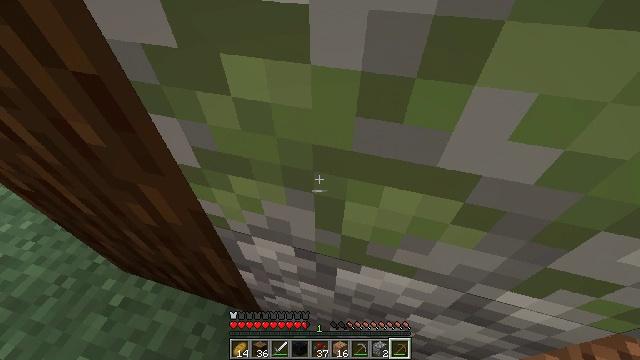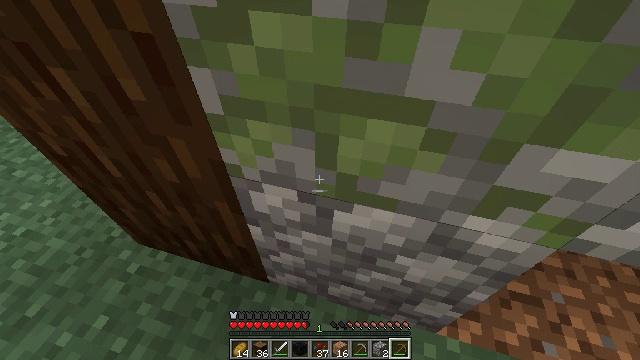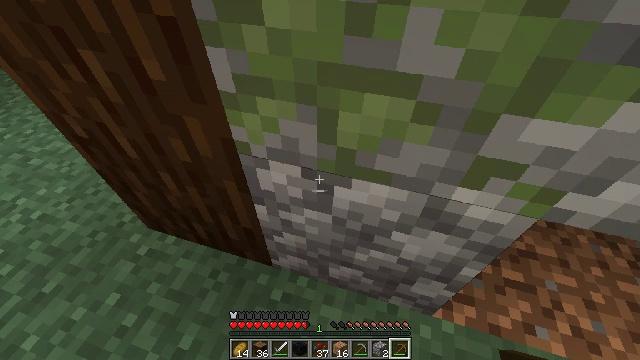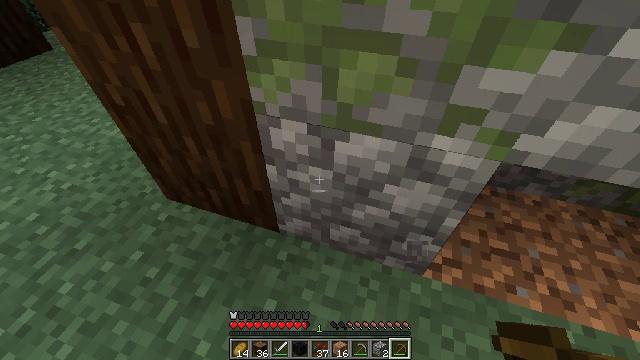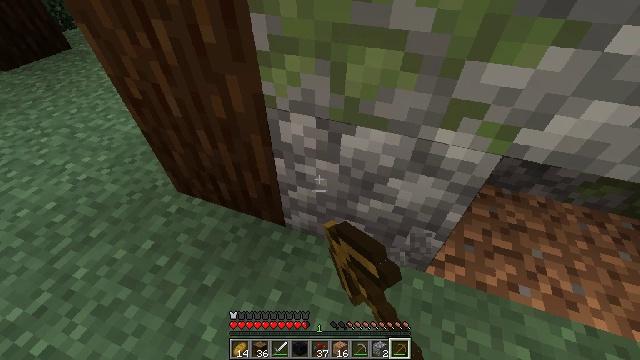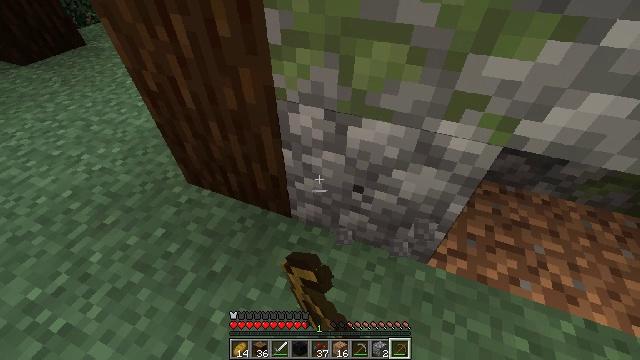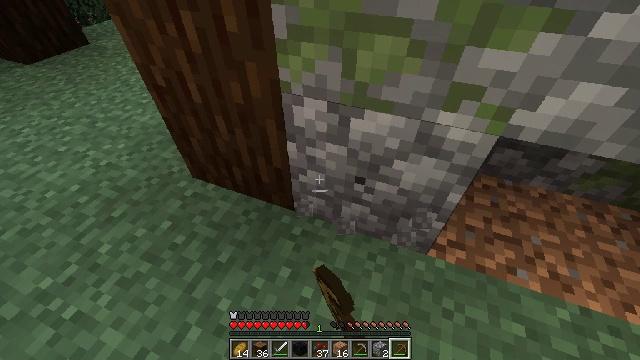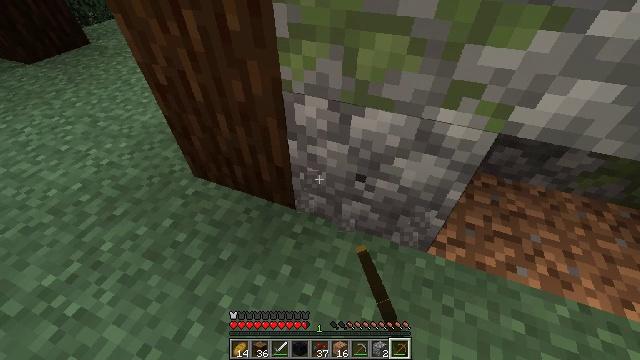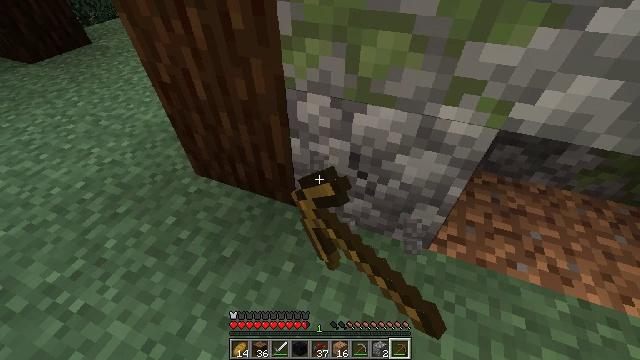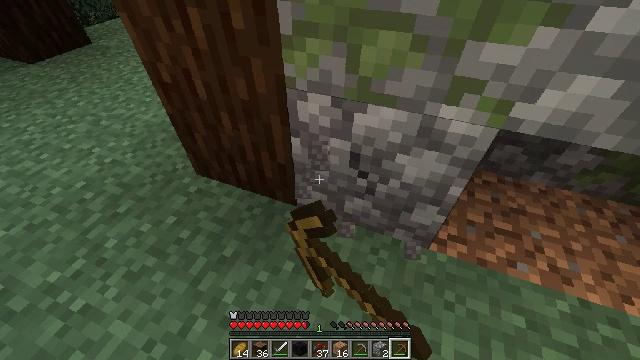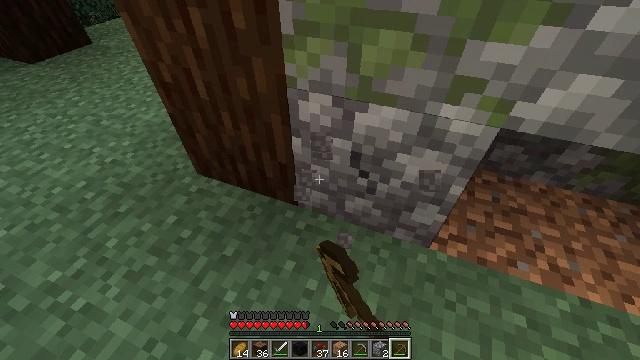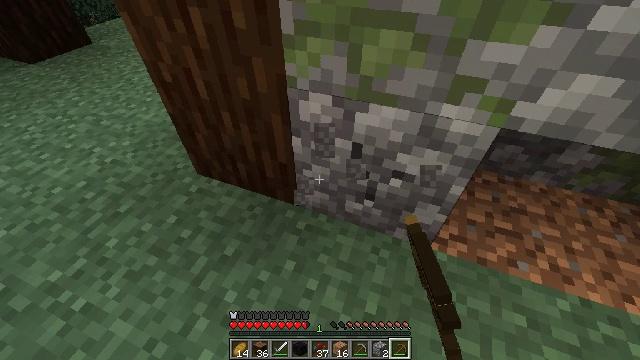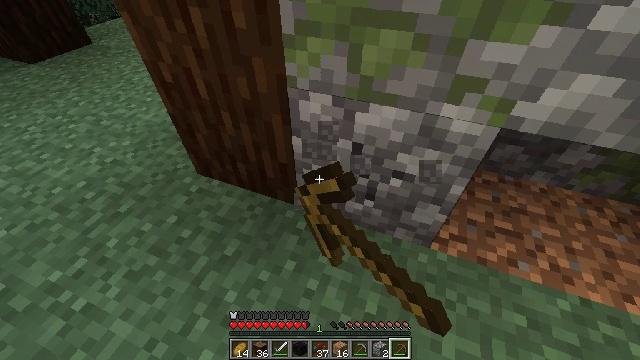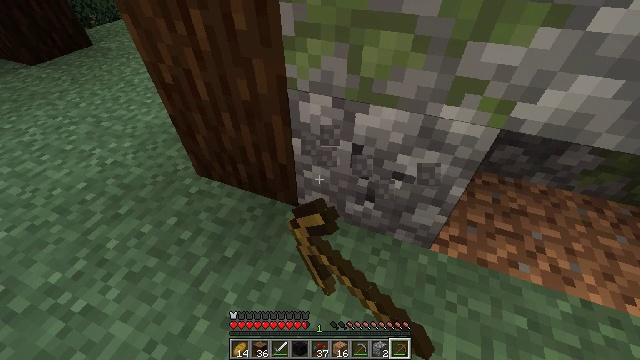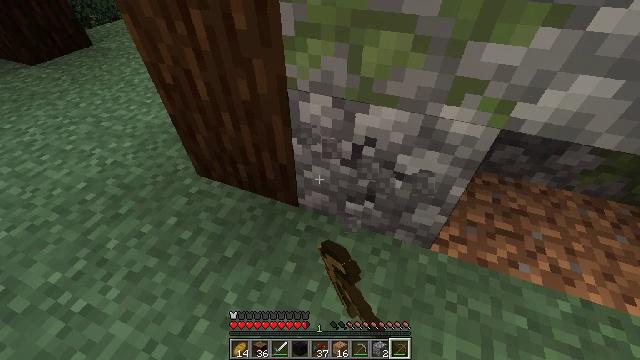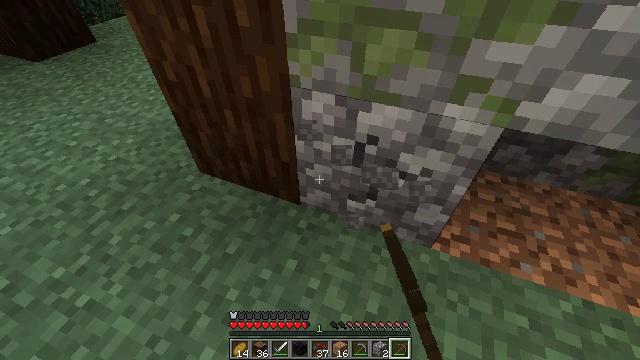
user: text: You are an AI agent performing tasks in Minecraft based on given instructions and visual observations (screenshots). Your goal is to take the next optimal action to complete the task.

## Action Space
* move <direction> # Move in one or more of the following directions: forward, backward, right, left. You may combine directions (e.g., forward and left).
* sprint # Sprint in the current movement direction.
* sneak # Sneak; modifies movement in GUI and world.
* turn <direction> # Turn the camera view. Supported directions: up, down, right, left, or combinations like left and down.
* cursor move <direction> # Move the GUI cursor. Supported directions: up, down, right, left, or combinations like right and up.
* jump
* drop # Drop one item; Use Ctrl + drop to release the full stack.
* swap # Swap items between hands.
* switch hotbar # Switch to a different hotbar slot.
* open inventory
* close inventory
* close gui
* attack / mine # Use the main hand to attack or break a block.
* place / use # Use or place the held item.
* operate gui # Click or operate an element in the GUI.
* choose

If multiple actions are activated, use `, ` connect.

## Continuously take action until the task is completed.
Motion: motion action
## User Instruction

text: Break the cobblestone to create a path.
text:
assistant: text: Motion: move back
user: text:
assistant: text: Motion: move back, turn left
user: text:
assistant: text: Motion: move back, turn left, attack / mine
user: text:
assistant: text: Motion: turn left, attack / mine
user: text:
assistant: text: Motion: turn left, attack / mine
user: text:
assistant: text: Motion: attack / mine
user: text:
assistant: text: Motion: attack / mine
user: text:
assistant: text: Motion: attack / mine
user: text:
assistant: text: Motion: attack / mine
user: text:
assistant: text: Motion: attack / mine
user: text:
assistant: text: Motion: attack / mine
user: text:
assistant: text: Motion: attack / mine
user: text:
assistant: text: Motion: attack / mine
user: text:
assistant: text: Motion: attack / mine
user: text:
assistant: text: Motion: attack / mine
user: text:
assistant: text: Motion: attack / mine
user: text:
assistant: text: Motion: attack / mine
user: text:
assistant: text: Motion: attack / mine
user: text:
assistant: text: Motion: attack / mine
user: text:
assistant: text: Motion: attack / mine
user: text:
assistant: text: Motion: attack / mine
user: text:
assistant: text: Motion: turn right, attack / mine
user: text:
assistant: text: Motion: attack / mine
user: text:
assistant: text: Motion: turn right, attack / mine
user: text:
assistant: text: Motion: attack / mine
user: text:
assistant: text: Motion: turn right, attack / mine
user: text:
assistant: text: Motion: turn right, attack / mine
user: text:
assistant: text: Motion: attack / mine
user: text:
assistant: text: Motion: turn right and up, attack / mine
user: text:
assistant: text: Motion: attack / mine